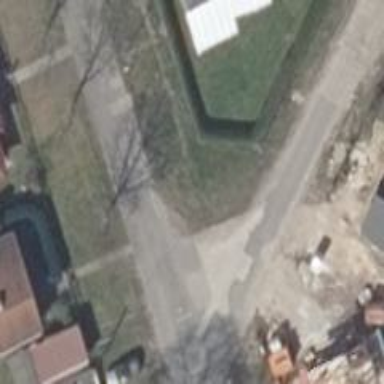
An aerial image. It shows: Residential road.